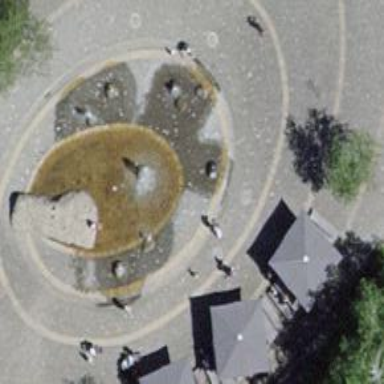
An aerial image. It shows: Splash pad playground.